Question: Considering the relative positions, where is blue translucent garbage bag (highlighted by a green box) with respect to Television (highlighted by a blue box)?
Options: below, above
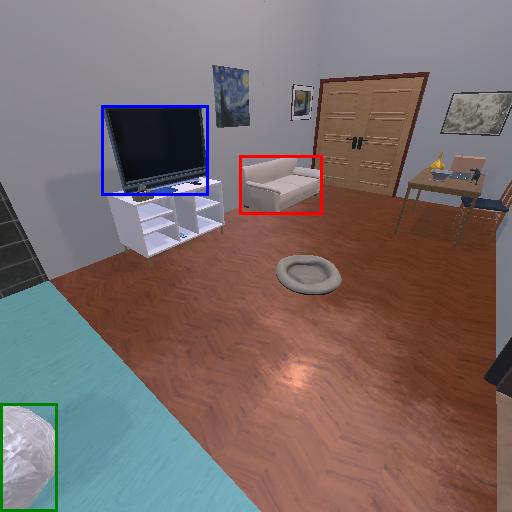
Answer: below